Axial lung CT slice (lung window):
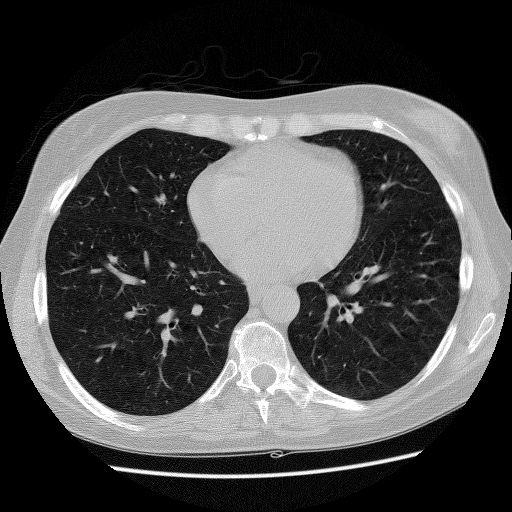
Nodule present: no